Interaction volume radius: 5 \u00c5
Interaction volume height: 15 \u00c5
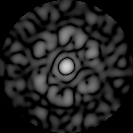
Disorder parameter: 0.7289